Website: home-depot
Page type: customer-info-address
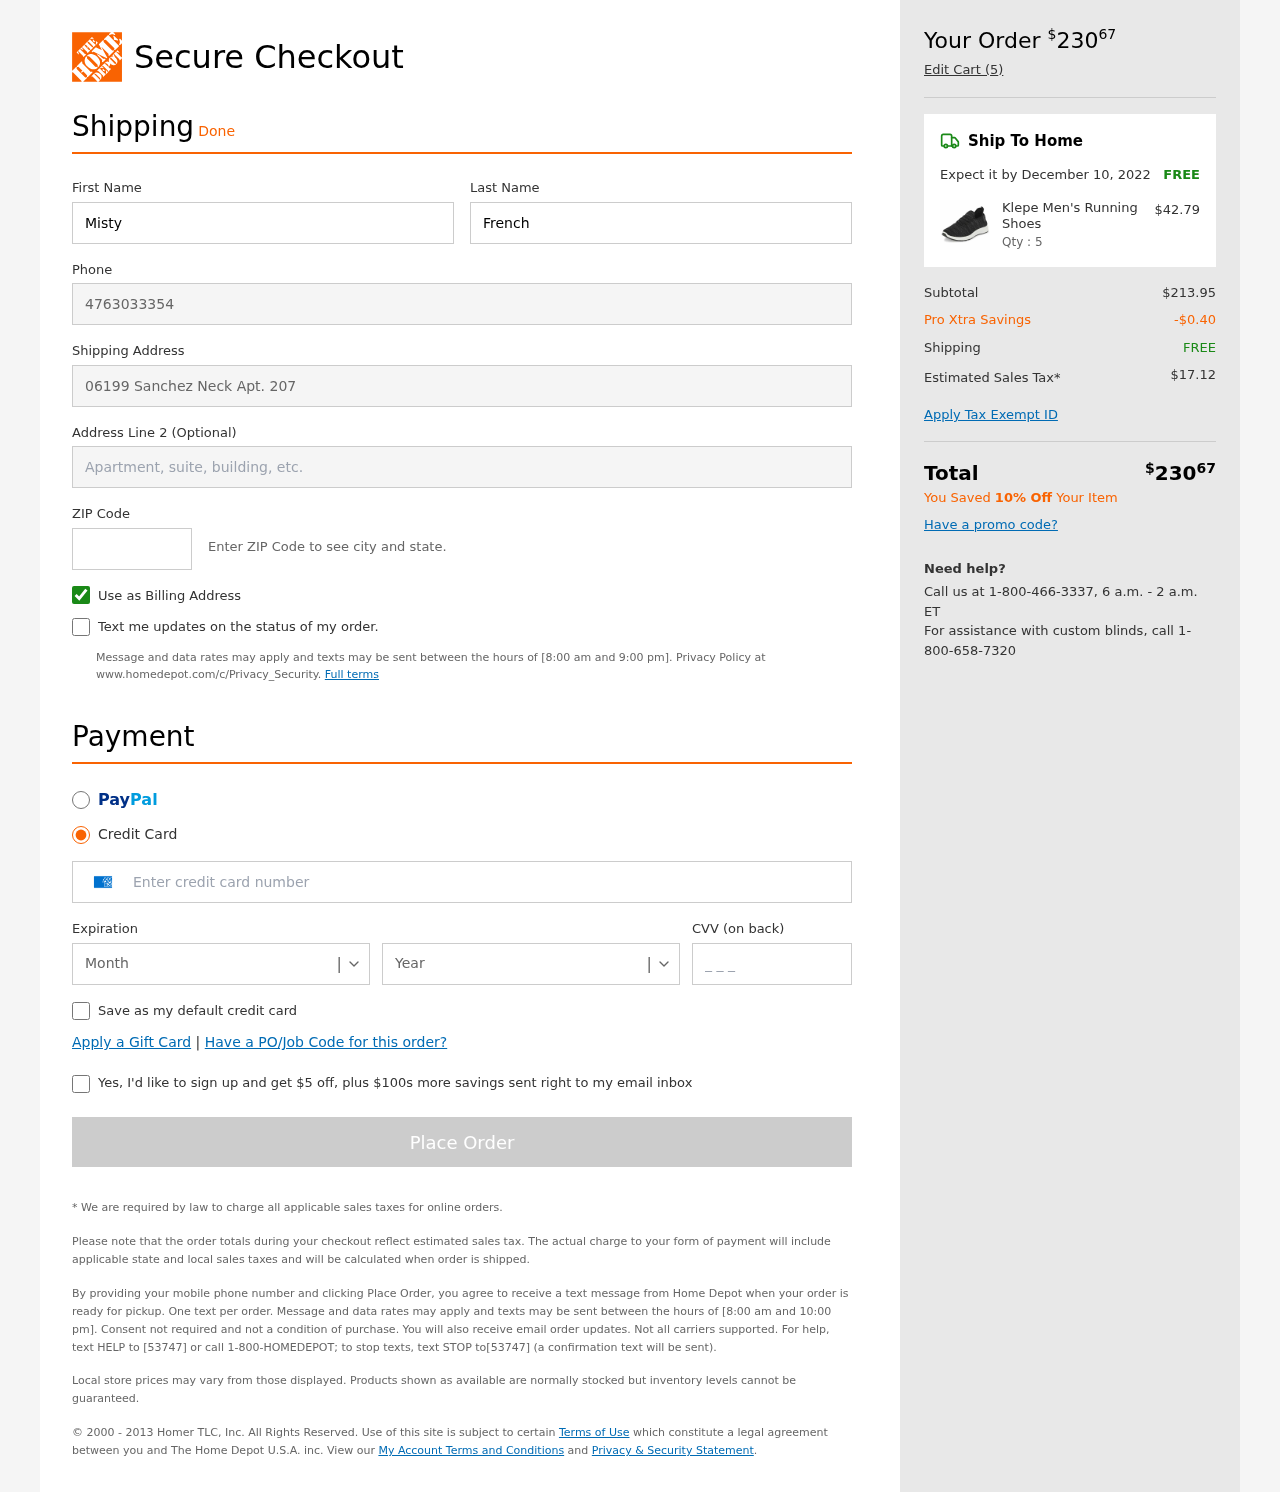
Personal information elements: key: PII_CARD_CVV
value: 9639
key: PII_CARD_EXPIRY_MONTH
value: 09
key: PII_CARD_EXPIRY_YEAR
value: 28
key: PII_CARD_NUMBER
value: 3743 3520 4011 009
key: PII_FIRSTNAME
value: Misty
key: PII_LASTNAME
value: French
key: PII_PHONE
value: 4763033354
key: PII_POSTCODE
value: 14528
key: PII_STREET
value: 06199 Sanchez Neck Apt. 207
Product elements: key: PRODUCT1_NAME
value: Klepe Men's Running Shoes
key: PRODUCT1_PRICE
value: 42.79
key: PRODUCT1_QUANTITY
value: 5
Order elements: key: ORDER_TOTAL
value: $23067
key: ORDER_NUM_ITEMS
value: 5
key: ORDER_DELIVERY_DATE
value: December 10, 2022
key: ORDER_SHIPPING_COST
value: FREE
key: ORDER_SUBTOTAL
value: $213.95
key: ORDER_DISCOUNT
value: -$0.40
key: ORDER_SHIPPING_COST2
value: FREE
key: ORDER_TAX
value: $17.12
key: ORDER_TOTAL2
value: $23067
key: ORDER_SAVINGS_MESSAGE
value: You Saved 10% Off Your Item